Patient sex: F
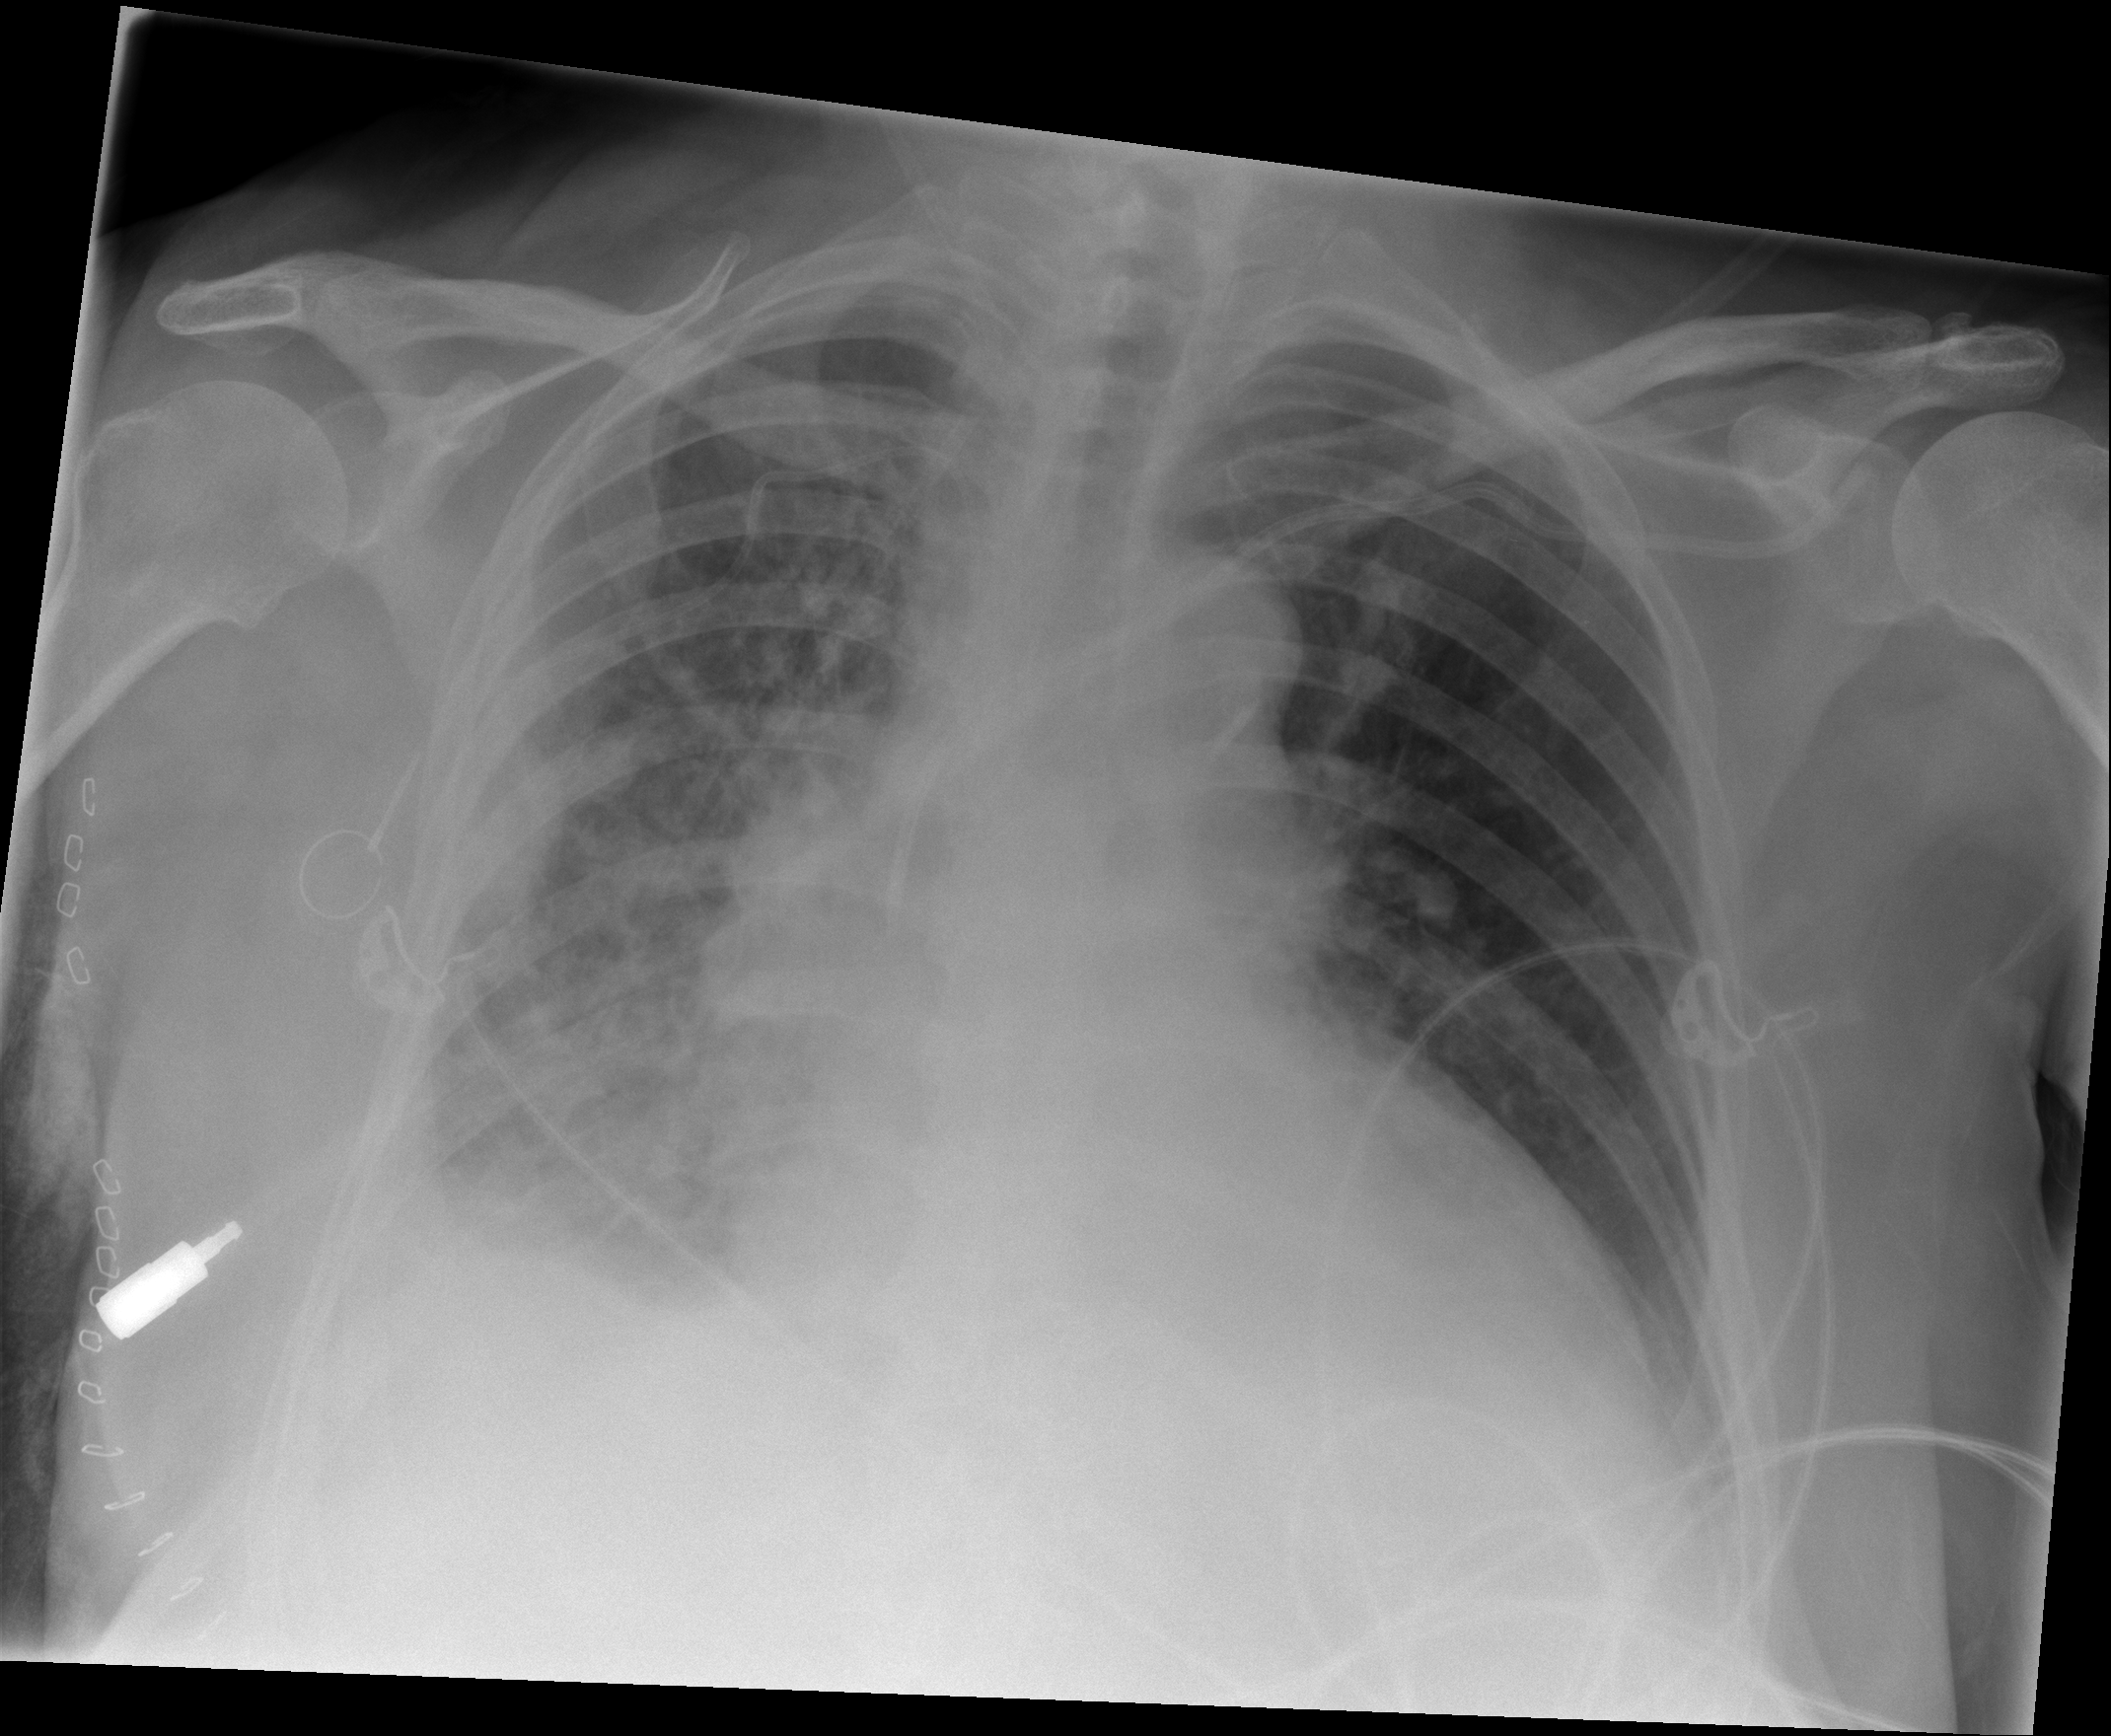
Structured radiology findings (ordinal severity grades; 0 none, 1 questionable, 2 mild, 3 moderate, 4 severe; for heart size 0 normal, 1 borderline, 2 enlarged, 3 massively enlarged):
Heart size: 0
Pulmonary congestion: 0
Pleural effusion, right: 2
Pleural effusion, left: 0
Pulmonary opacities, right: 2
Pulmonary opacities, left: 0
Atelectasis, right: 2
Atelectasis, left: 0